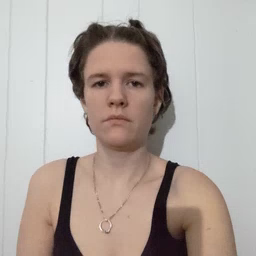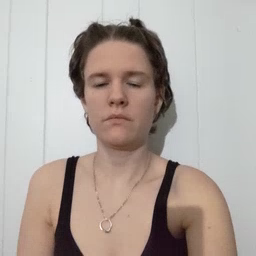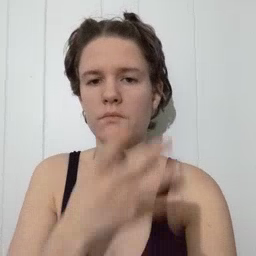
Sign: mom